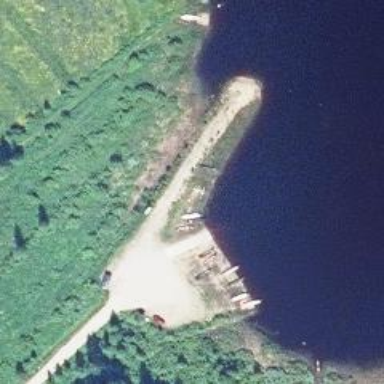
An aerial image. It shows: Slipway on leisure land.